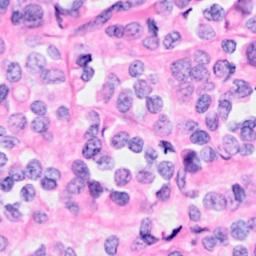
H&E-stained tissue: Breast